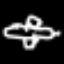
Label: airplane